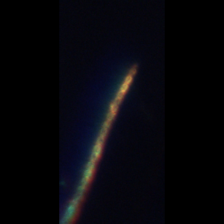
Taxon: Chaetoceros
Group: Diatoms